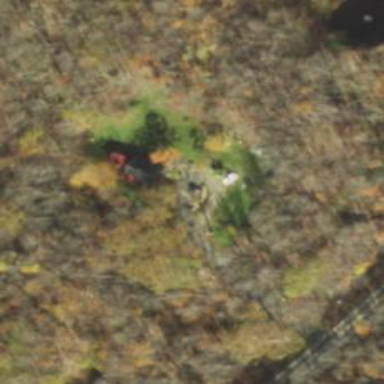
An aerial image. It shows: Driveway.